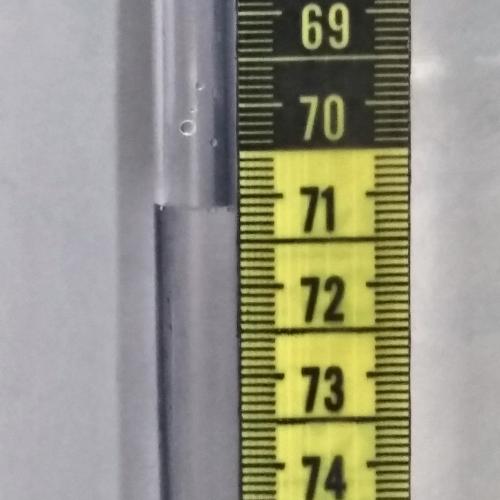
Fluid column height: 71.1 cm